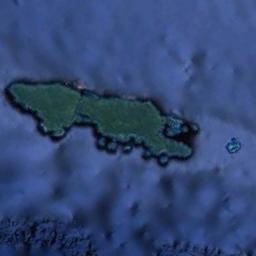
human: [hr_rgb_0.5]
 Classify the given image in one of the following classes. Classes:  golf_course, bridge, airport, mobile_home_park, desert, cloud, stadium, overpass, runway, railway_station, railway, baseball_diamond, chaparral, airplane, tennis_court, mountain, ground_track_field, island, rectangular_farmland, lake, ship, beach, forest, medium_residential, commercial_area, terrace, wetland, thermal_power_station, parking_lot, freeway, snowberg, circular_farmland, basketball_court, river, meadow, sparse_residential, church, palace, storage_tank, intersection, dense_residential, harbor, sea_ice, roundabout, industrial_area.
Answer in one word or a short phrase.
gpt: island